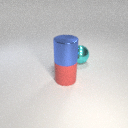
large blue metal cylinder above large red rubber cylinder